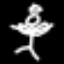
Label: angel